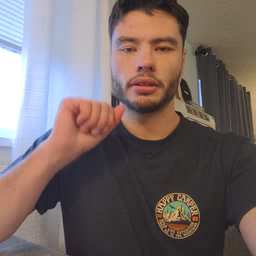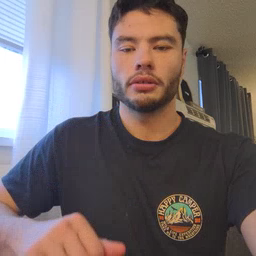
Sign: smile